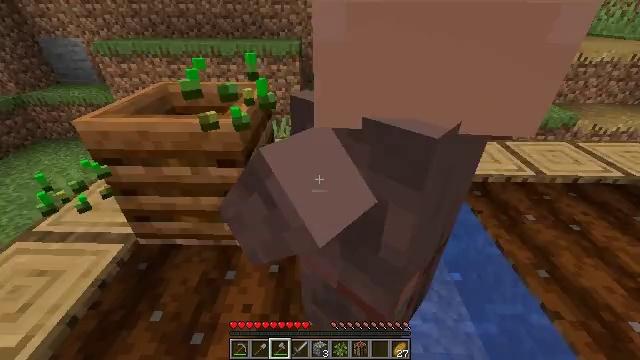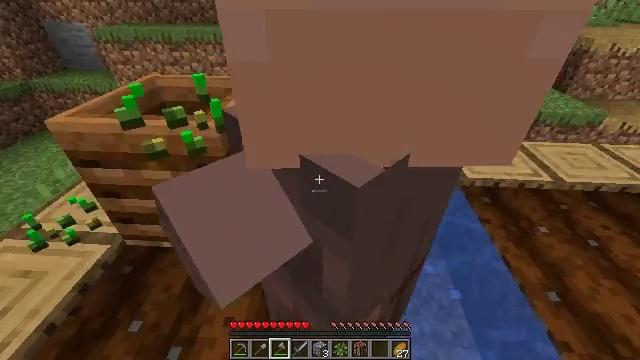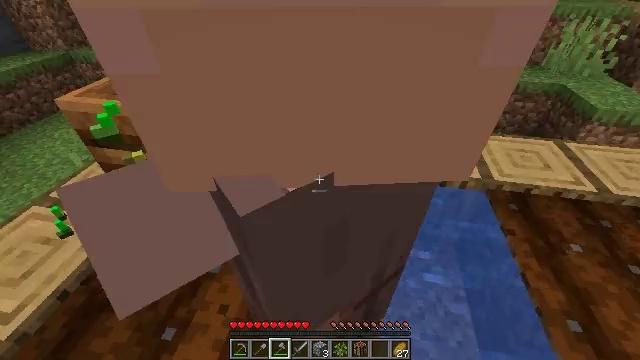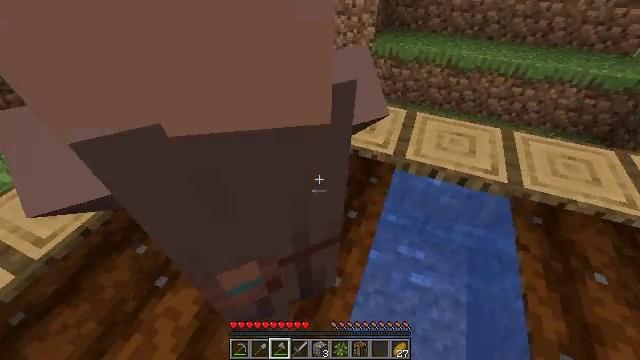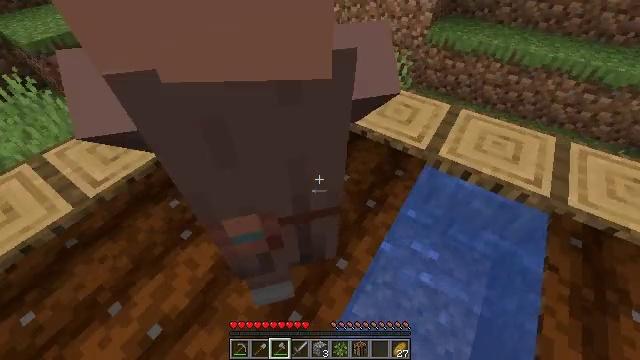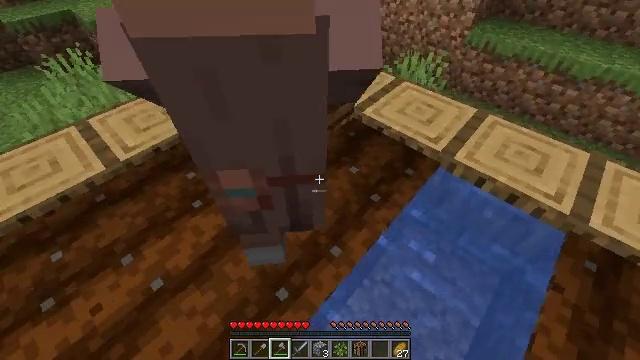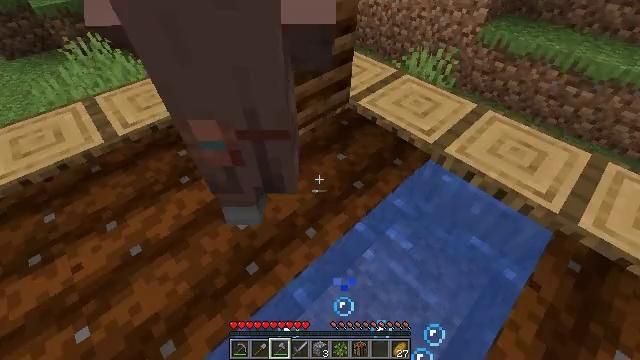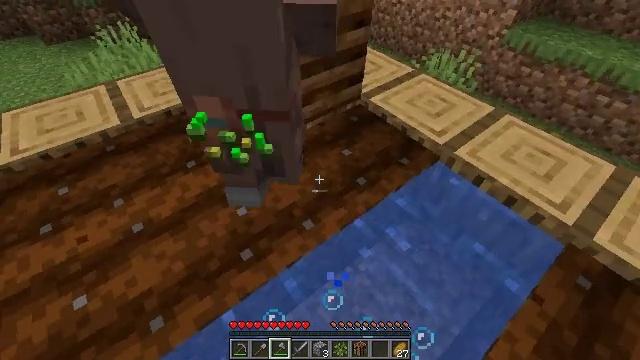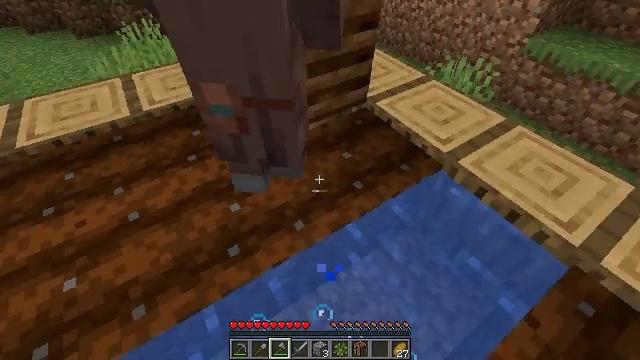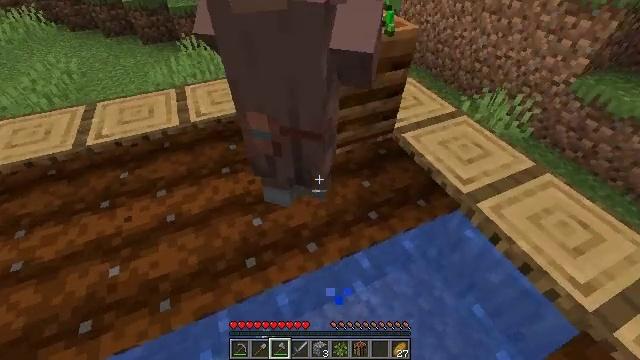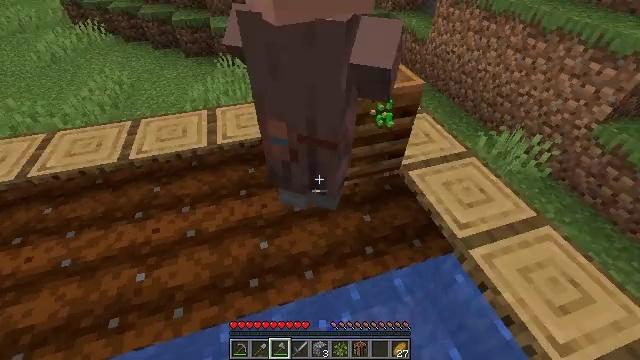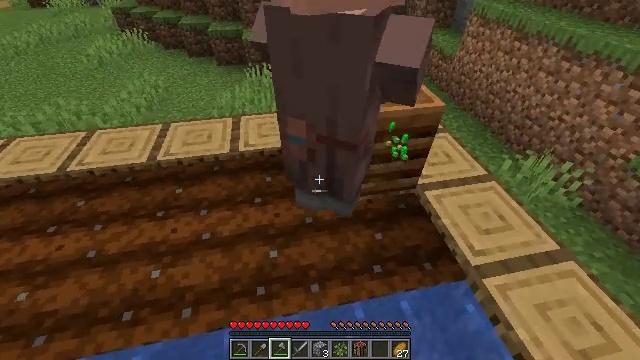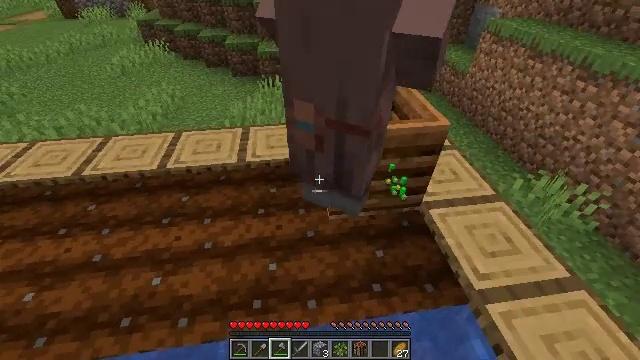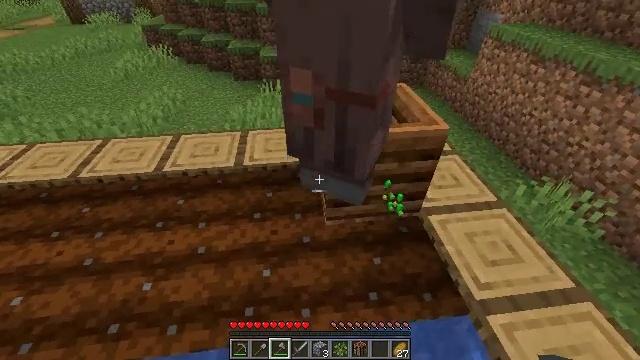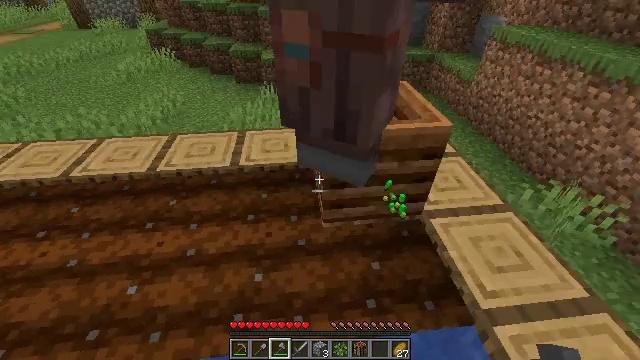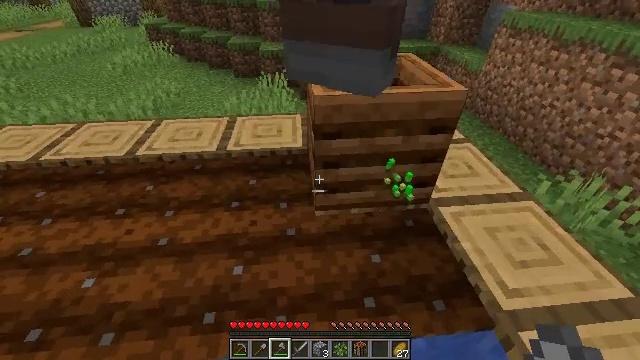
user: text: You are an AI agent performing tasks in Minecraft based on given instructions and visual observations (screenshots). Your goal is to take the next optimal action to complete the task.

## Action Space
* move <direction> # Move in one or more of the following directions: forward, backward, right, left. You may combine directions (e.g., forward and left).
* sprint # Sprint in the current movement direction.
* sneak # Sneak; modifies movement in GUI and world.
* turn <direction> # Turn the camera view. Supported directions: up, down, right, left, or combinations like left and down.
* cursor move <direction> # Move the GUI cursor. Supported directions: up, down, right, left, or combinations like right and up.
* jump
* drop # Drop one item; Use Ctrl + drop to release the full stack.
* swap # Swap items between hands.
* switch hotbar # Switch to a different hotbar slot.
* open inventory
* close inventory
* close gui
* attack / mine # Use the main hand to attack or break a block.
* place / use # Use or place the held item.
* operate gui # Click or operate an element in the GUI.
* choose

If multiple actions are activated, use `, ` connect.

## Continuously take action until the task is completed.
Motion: motion action
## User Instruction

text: Gather clay blocks.
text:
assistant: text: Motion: move forward and move right, turn left and down
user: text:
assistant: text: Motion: move right, turn left and down
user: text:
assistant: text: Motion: move right, turn left and down
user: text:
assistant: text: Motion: move right, turn left and down
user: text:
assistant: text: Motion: move right, turn left
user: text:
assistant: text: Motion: move right, turn left
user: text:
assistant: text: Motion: move right, turn left
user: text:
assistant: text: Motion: move right, turn left
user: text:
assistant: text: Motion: move right, turn left and up
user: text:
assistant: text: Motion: turn left and up
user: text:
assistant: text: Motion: move forward, turn left and up
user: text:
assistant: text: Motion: move forward, turn left and up
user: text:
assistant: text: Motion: move forward, turn up
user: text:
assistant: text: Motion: move forward, turn up
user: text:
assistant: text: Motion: move forward
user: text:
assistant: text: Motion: move forward
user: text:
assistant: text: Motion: move forward
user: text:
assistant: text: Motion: move forward and move right
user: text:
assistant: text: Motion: move forward and move right
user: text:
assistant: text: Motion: move forward and move right, turn left
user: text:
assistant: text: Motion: move forward and move right, turn left
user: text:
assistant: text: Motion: move forward, turn left, jump
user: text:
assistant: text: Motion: move forward, turn left, jump
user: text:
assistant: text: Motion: move forward, turn left, jump
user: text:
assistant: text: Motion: move forward, jump
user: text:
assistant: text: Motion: move forward, jump
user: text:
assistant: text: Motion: move forward and move right, jump
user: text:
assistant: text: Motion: move forward and move right, turn left
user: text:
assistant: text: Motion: move forward and move right, turn left
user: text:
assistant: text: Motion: move forward and move right, turn left